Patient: sex F, age 67
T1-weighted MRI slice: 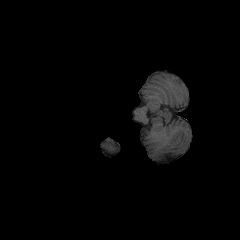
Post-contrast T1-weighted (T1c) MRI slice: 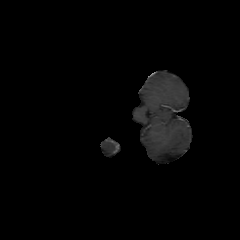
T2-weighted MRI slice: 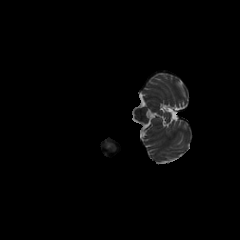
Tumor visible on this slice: no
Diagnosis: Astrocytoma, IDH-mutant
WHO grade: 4